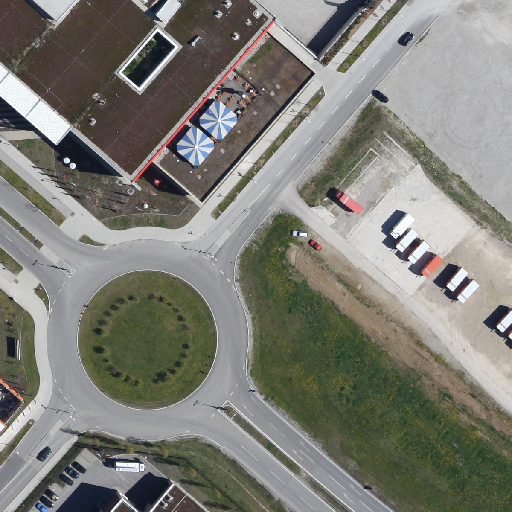
Referring expression: vehicle driving on the road